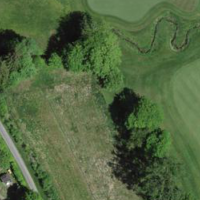
EUNIS habitat code: 53
Species observed at this site:
Certhia brachydactyla
Corvus corone
Cyanistes caeruleus
Turdus philomelos
Sturnus vulgaris
Emberiza citrinella
Dendrocopos major
Turdus viscivorus
Fringilla coelebs
Aegithalos caudatus
Buteo buteo
Passer montanus
Turdus merula
Carduelis carduelis
Columba palumbus
Poecile palustris
Fringilla montifringilla
Parus major
Erithacus rubecula
Milvus milvus
Sitta europaea
Regulus regulus
Picus viridis